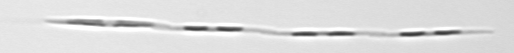
Label: Pseudo-nitzschia